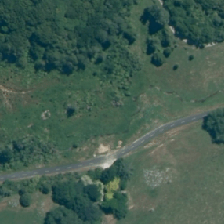
Land cover: harvested_forest